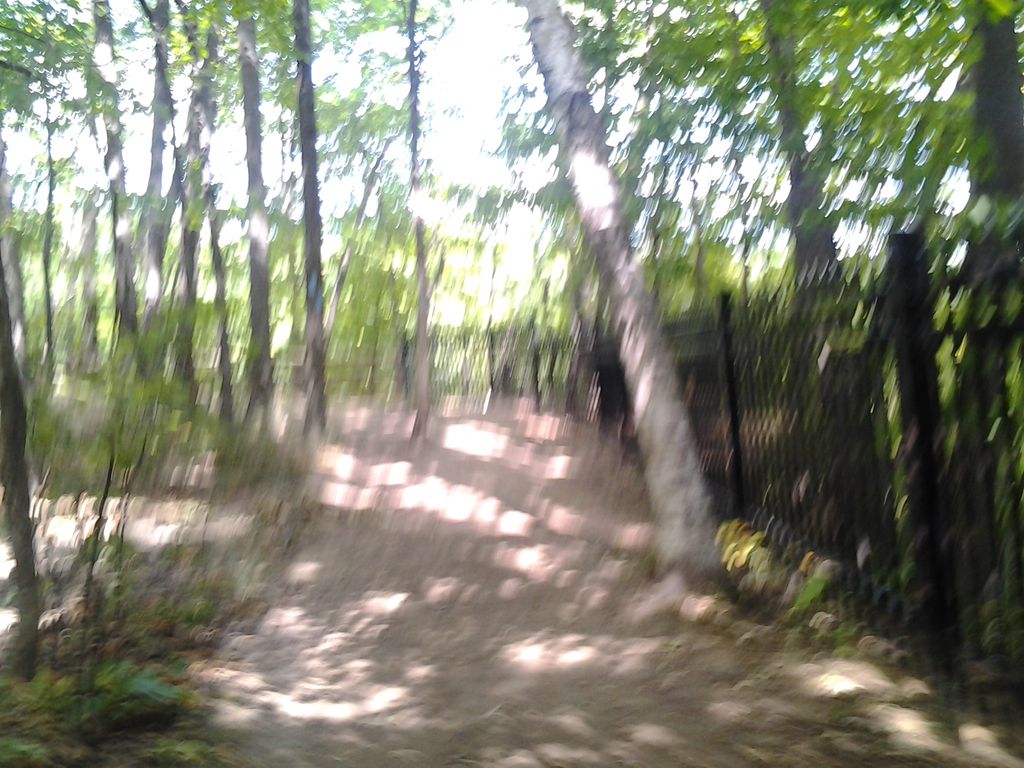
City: hamilton